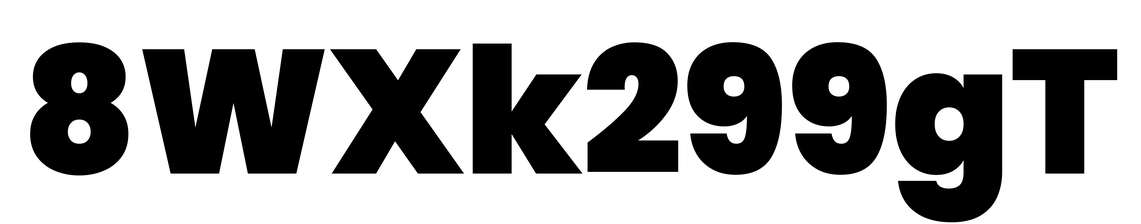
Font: Poppins-Black